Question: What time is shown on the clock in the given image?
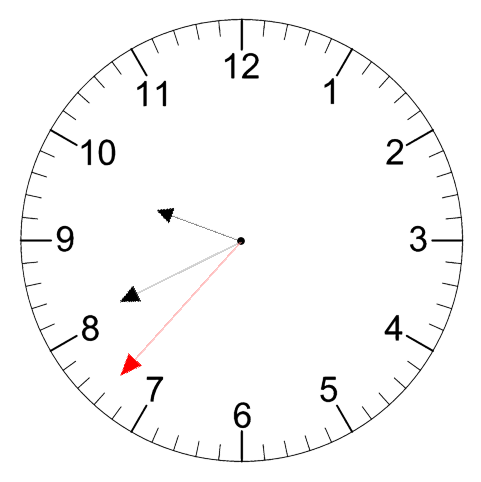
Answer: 09:40:37